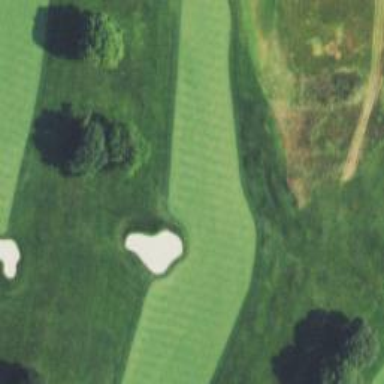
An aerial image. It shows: Golf hole.